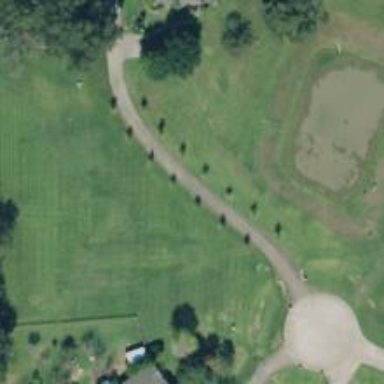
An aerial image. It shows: Driveway leading to service road.